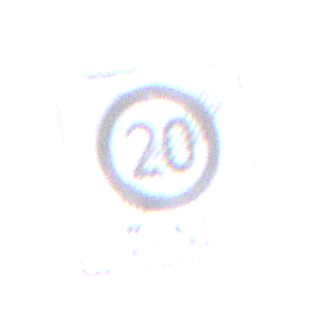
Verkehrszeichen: EndeZone20
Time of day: SunriseSunset
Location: Outdoor (Nature)
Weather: Overcast
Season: NotSpecified
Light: Natural